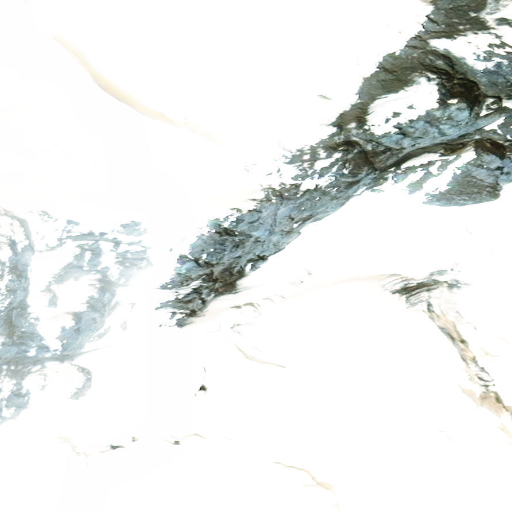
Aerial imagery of mountain in Alaska named Tusac containing only unknown